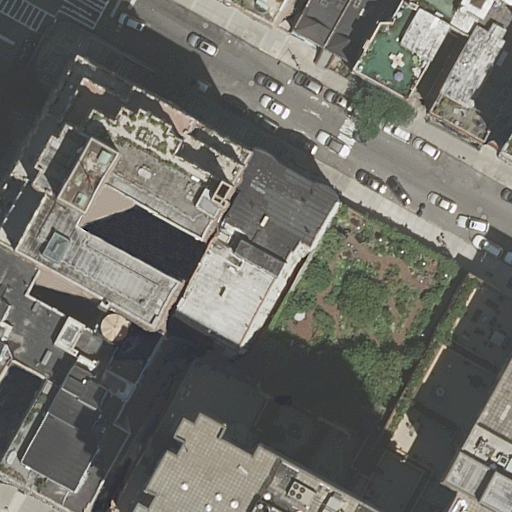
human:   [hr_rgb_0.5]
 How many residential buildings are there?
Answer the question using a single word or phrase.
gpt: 9

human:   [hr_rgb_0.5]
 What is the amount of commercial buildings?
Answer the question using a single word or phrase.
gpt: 0

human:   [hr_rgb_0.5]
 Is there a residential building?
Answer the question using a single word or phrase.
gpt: yes

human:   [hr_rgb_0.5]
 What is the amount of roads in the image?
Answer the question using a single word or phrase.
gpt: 1

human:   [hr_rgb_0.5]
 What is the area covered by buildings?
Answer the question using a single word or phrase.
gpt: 4675m2

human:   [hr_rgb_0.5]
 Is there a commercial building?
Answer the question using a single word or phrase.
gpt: no

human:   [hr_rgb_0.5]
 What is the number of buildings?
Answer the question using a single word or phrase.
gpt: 9

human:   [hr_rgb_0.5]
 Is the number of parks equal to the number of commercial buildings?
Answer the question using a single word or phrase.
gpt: no

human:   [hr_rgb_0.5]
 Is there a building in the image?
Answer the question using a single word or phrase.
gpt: yes

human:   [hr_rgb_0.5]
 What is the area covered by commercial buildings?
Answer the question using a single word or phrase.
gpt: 0m2

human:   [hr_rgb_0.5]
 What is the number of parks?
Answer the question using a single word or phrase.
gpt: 1

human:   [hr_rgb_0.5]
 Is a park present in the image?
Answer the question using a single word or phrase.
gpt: yes

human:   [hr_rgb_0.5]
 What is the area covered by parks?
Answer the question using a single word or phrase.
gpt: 1091m2

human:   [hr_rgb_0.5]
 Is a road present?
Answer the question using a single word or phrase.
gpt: yes

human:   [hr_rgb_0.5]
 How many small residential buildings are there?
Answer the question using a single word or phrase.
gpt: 4

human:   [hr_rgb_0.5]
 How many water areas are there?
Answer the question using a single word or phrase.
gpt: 0

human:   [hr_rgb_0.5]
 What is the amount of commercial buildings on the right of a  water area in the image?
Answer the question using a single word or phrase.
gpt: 0

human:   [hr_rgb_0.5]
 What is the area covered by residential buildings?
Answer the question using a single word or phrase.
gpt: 4675m2

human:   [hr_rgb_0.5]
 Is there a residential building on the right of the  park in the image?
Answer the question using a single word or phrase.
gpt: yes

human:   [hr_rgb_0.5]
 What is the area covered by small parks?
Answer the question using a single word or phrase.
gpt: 0m2

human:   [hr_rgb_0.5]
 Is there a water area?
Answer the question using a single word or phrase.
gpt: no

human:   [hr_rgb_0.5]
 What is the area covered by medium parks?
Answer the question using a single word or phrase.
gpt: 0m2

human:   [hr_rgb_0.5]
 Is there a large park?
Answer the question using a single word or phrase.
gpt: yes

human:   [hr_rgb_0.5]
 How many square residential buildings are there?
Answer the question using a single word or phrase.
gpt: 0

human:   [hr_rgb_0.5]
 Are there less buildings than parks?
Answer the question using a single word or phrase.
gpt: no

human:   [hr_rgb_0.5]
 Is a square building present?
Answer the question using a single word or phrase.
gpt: no

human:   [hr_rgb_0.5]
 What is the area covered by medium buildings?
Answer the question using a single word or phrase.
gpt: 105m2

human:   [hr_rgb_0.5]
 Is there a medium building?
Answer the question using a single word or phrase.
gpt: yes

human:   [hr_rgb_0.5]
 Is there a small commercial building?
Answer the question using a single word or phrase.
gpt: no

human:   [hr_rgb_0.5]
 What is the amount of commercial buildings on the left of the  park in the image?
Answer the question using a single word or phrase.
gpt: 0

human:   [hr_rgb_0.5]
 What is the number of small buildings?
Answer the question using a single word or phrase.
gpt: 4

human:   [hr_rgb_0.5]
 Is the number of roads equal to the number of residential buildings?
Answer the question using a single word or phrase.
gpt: no

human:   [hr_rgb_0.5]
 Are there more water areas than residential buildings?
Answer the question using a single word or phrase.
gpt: no

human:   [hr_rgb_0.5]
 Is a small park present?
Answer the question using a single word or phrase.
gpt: no

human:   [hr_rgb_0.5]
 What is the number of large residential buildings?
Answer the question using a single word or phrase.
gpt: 4

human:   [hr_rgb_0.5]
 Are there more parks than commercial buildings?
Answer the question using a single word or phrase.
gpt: yes

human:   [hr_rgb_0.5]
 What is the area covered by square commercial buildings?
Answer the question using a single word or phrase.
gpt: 0m2

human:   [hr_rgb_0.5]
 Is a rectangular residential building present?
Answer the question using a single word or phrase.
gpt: yes

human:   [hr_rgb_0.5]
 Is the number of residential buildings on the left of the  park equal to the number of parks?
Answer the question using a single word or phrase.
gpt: no

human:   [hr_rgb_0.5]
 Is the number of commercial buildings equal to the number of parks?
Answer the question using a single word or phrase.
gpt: no

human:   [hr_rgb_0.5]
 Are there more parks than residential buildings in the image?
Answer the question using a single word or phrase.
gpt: no

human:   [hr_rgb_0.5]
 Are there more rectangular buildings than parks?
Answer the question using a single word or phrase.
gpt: yes

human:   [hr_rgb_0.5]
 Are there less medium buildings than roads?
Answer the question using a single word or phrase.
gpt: no

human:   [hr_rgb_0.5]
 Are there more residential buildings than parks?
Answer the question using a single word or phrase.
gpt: yes

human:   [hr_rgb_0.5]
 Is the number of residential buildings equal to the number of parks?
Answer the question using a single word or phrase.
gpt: no

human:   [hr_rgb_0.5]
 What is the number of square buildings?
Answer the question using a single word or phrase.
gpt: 0

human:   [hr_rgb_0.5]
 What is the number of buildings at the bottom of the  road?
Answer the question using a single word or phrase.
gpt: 4

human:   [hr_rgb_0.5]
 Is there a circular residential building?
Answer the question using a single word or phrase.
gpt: no

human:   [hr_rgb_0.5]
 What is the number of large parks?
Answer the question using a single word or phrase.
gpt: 1

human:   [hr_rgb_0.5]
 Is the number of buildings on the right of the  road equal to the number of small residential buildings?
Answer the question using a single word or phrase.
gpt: no

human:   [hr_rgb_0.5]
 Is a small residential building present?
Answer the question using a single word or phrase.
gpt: yes

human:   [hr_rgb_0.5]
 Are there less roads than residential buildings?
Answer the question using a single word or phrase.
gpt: yes

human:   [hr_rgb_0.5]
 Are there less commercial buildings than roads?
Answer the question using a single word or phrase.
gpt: yes

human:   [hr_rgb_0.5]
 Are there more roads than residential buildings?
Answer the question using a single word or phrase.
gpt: no

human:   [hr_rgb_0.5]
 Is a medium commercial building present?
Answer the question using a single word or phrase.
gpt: no

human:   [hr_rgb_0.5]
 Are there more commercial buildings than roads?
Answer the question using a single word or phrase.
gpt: no

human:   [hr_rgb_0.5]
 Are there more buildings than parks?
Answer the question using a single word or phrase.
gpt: yes

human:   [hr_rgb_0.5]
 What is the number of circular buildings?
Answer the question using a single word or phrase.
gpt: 0

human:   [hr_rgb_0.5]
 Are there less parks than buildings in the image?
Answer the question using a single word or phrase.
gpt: yes

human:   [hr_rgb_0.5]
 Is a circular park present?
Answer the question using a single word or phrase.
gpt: no

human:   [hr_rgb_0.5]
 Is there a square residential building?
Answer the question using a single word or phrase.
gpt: no

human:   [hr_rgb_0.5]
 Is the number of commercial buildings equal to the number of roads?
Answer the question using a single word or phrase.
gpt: no

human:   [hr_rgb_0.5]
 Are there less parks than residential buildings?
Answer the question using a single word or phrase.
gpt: yes

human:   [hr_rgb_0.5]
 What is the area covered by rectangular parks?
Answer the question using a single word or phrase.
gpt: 1091m2